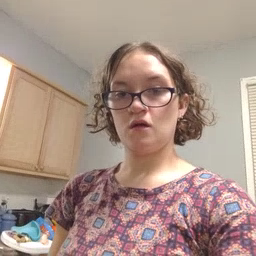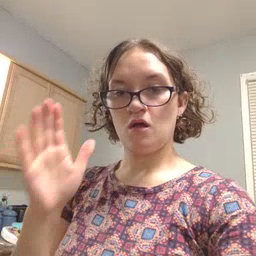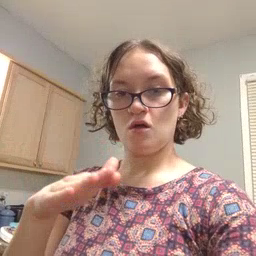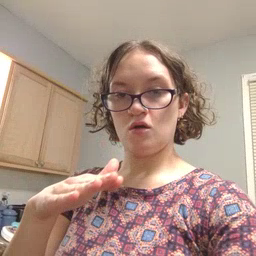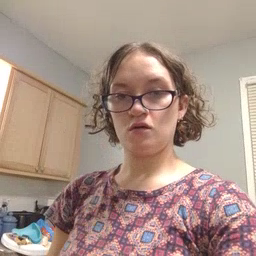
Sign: on